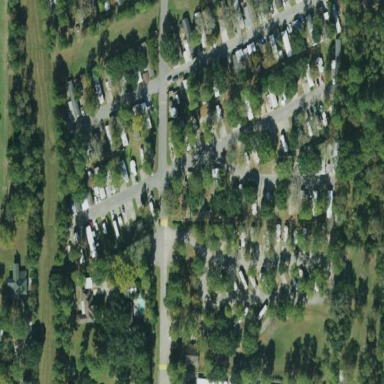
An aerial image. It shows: Residential neighbourhood consisting of mobile homes.